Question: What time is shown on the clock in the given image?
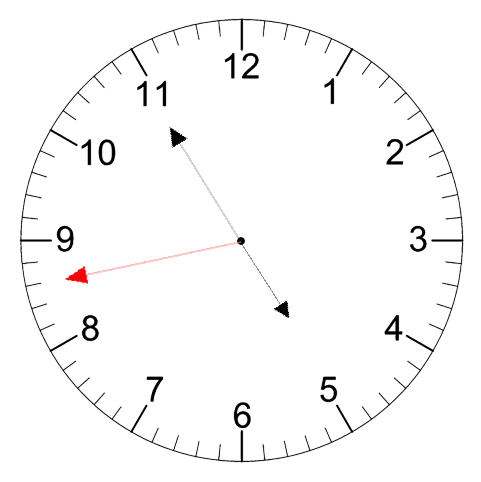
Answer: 04:54:43